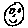
Label: smiley face